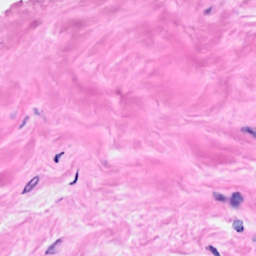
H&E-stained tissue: Breast